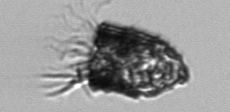
Label: Tintinnopsis